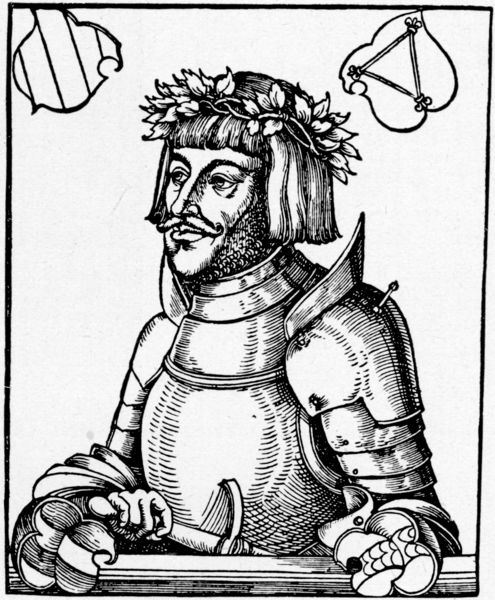
Titel: Bildnis des Ulrich von Hutten
Künstler: Hans Baldung Grien
Institution: (Seriendruck)
Schlagwörter: blätter, hand, kopf, mann, weiß, finger, frisur, mund, nase, profil, schwarz, stirn, symbol, zeichnung, blick, bart, blond, schnurrbart, arme, augen, gesicht, halten, kragen, bild, bildnis, herr, portrait, porträt, brüstung, haare, blatt, krone, lippen, schulter, pony, rund, holzschnitt, zwei, flagge, grafik, graphik, schnäuzer, schnurbart, spitz, steif, dichter, brauen, starr, metall, deutsch, bauch, nagel, nieten, schnauzer, griff, vier, schild, panzer, stolz, druck, radierung, stich, schwarzweiß, schwert, schraffiert, kranz, lorbeer, lorbeerkranz, ritter, rüstung, spitzbart, wappen, harnisch, halbprofil, krieger, prinz, nibelungen, blech, symbole, gefecht, hochnäsig, bob, pagenkopf, pagenschnitt, pagen, lorbeerkrank, gepanzert, ulrich von hutten, blec, schwertknauf, augenbbrauen, gebaucht, rieder